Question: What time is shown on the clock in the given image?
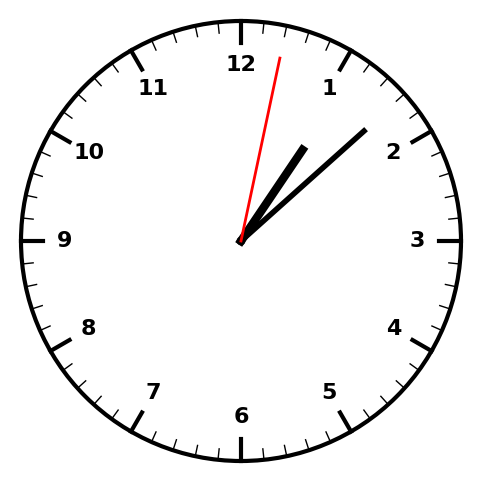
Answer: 01:08:02